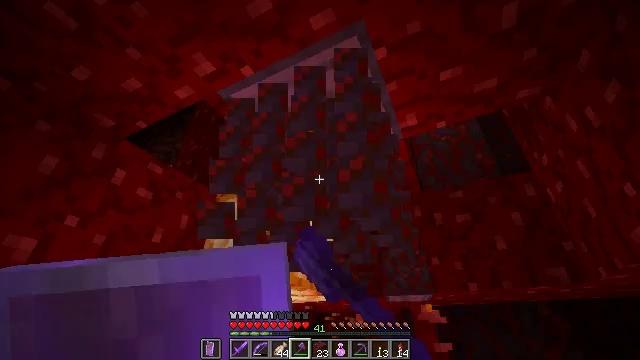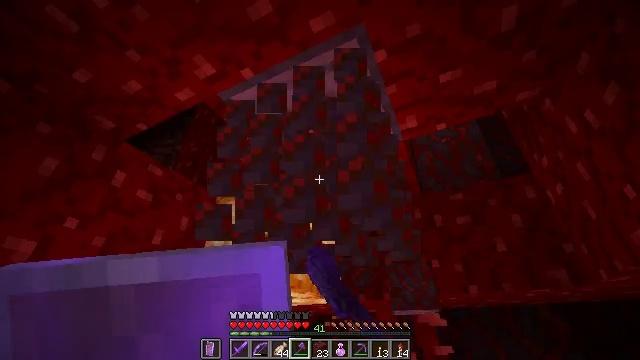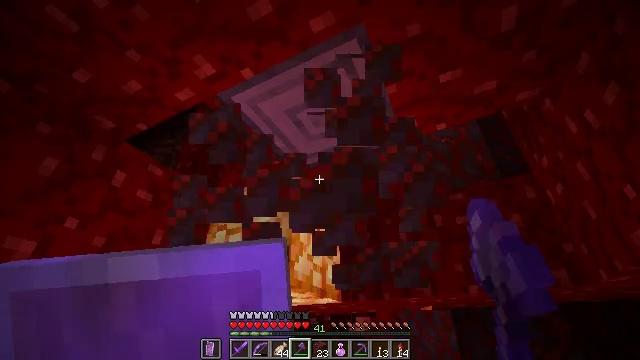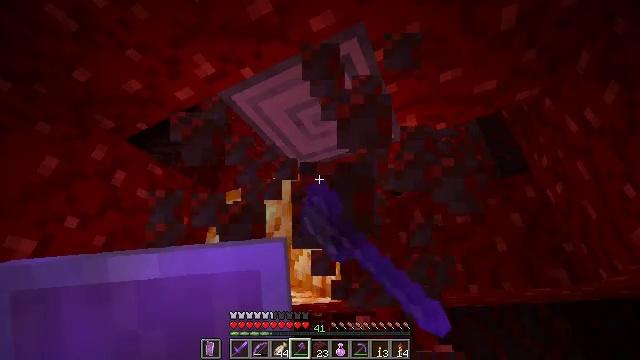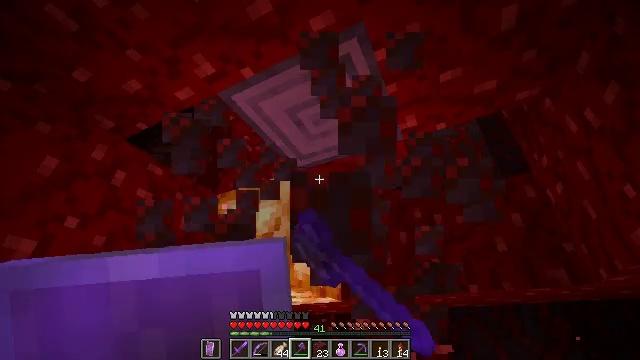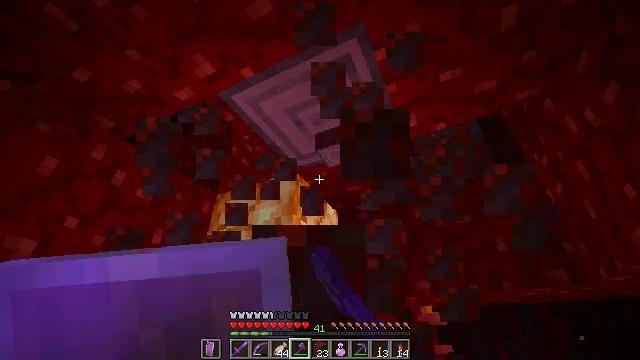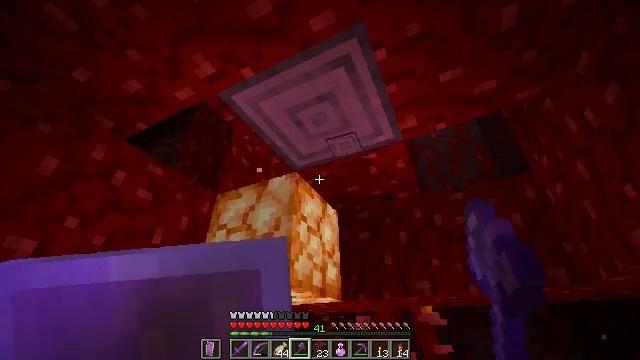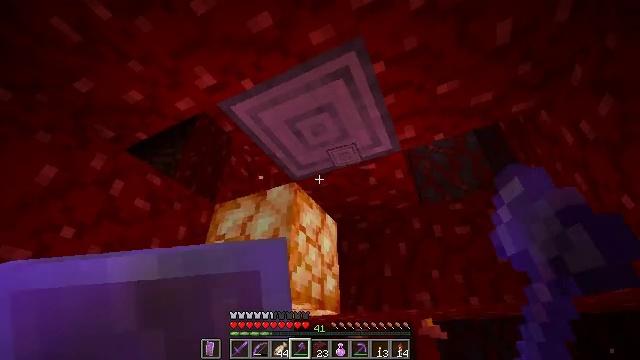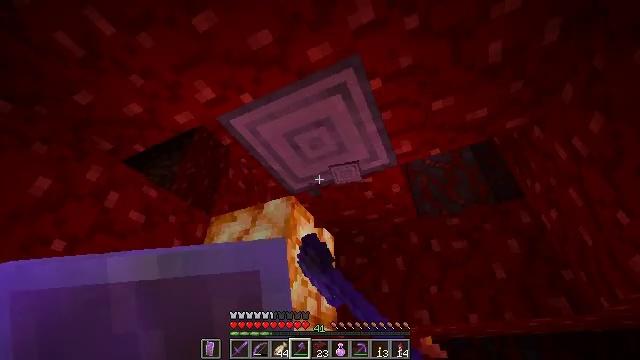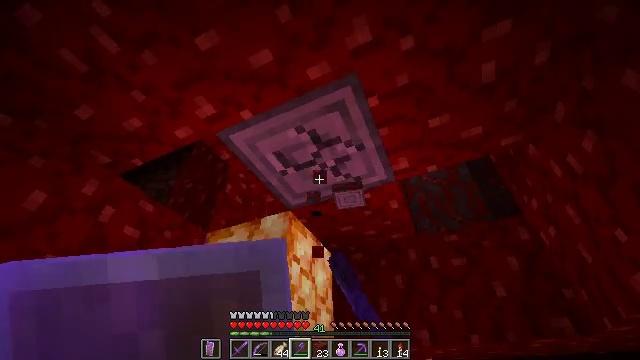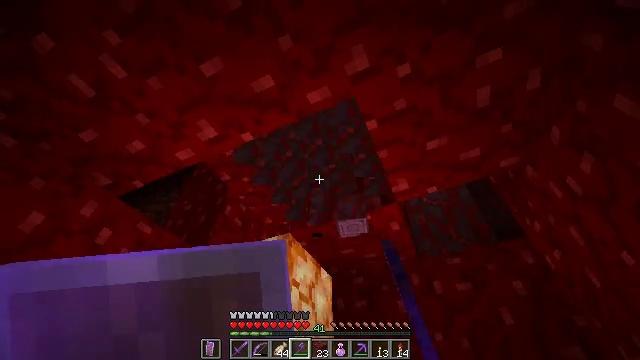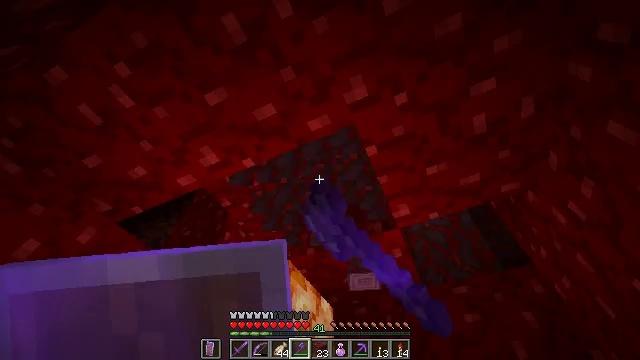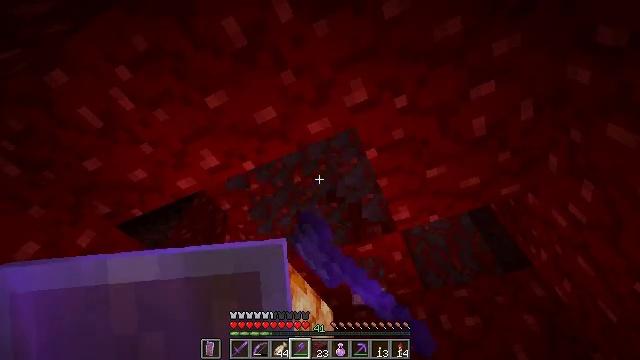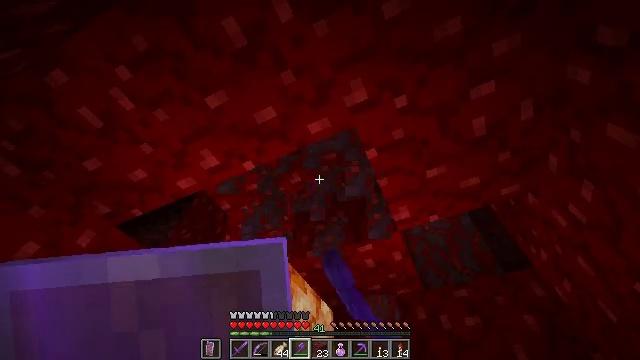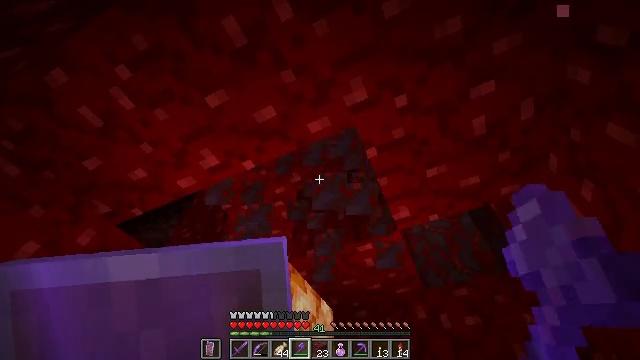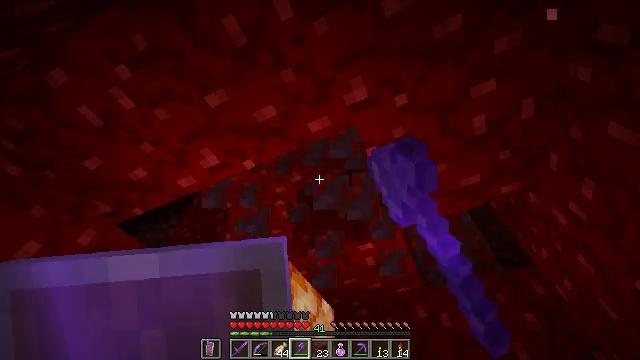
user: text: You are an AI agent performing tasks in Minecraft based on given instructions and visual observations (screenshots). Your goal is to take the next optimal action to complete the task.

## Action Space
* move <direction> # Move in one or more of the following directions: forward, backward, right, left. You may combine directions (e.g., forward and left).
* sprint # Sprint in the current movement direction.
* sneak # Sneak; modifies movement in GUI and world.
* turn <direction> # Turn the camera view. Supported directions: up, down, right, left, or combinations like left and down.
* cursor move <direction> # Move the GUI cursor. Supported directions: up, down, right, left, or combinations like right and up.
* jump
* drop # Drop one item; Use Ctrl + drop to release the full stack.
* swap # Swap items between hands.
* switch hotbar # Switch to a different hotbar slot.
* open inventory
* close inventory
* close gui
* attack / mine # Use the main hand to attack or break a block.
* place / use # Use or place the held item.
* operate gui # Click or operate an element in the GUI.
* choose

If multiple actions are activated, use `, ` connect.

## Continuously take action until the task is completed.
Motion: motion action
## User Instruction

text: Collect crimson stem for building materials.
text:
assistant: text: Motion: attack / mine
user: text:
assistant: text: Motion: attack / mine
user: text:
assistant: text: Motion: attack / mine
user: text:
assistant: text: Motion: attack / mine
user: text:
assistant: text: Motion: attack / mine
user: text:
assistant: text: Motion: attack / mine
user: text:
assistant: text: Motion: turn up, attack / mine
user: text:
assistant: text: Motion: turn up, attack / mine
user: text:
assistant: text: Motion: turn up, attack / mine
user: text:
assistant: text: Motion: turn up, attack / mine
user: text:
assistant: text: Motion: turn up, attack / mine
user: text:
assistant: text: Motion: attack / mine
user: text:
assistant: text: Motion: attack / mine
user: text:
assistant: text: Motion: attack / mine
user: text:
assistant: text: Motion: attack / mine
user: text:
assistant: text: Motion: attack / mine
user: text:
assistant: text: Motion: move forward, attack / mine
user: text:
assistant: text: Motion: move forward
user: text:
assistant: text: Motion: move forward, jump
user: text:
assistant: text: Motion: move forward, jump
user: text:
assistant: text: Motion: move forward, jump
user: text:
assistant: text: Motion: move forward, jump
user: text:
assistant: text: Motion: move forward, jump
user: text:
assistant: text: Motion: move forward, jump
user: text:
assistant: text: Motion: move forward
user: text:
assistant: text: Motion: no_op
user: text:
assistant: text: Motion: no_op
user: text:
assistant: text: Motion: no_op
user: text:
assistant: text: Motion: no_op
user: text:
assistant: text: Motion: no_op